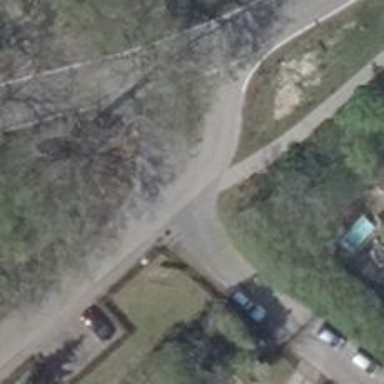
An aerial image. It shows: Residential road with asphalt surface.